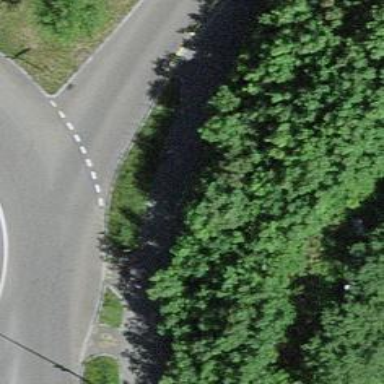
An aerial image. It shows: Asphalt cycleway.